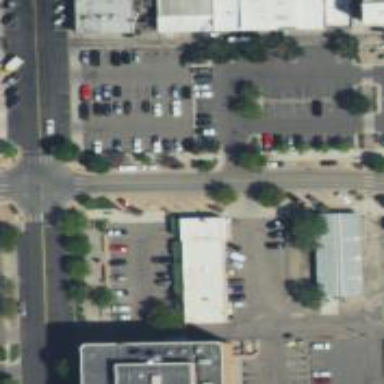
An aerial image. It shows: Parking space is available.